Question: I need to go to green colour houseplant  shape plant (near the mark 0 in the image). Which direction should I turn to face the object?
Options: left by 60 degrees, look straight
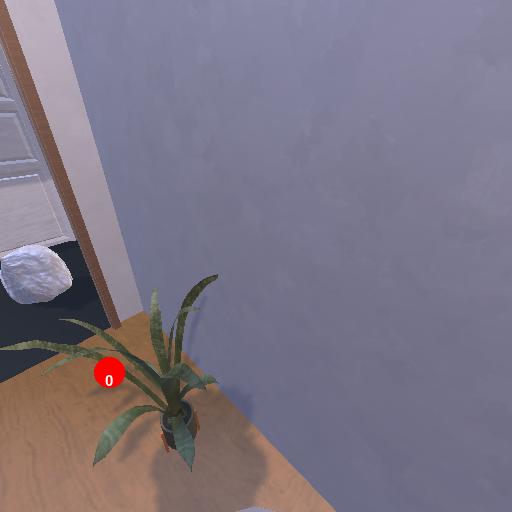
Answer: left by 60 degrees